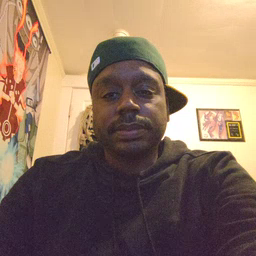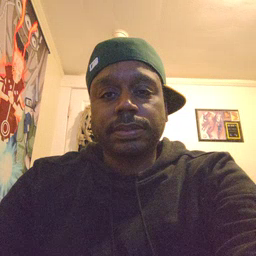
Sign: hat